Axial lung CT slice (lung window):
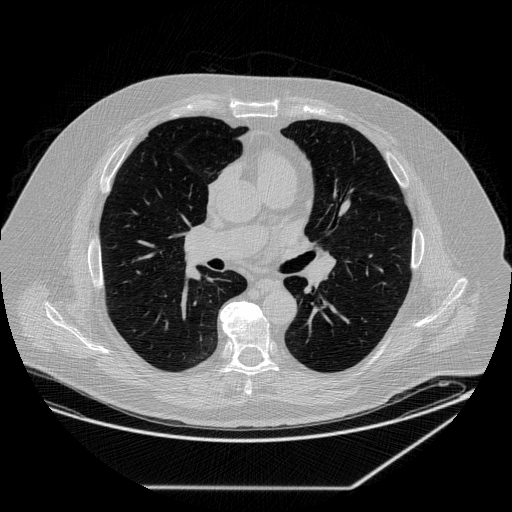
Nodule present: no